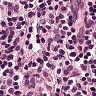
Metastatic tissue present: no